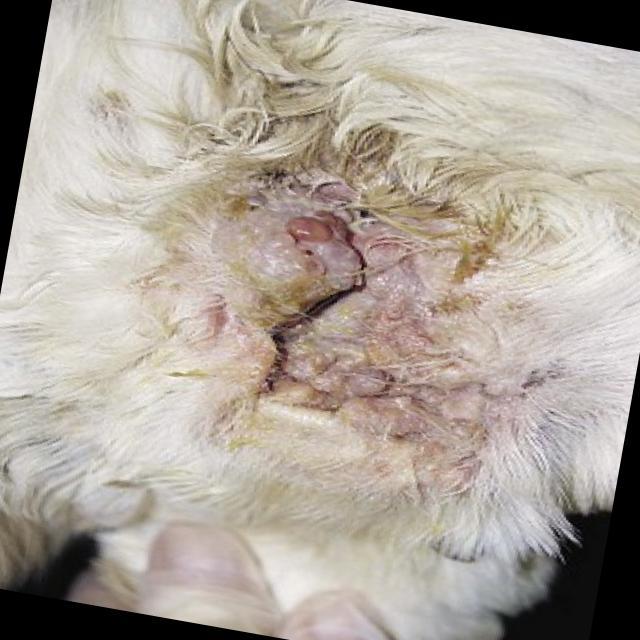
Canine hypersensitivity reaction — allergic skin response with urticaria, erythema, pruritus, and angioedema. May be food, environmental, or flea allergy related.